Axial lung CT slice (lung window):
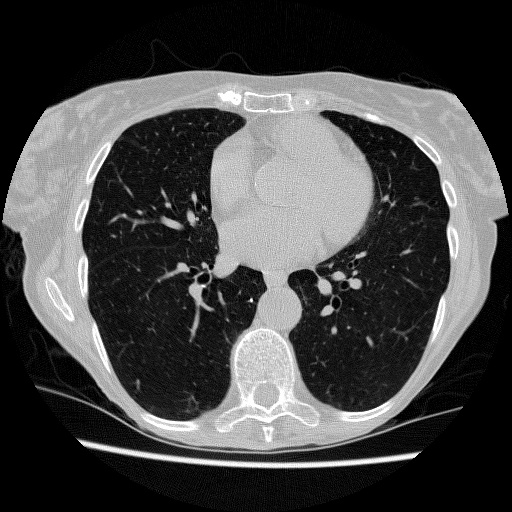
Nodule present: no